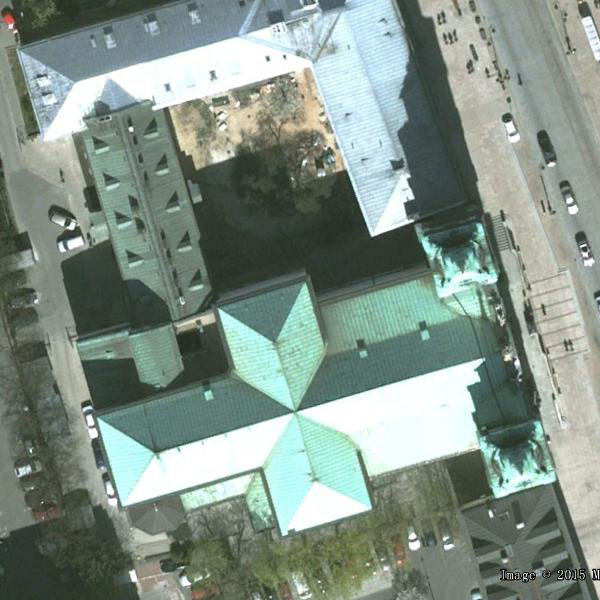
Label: Church